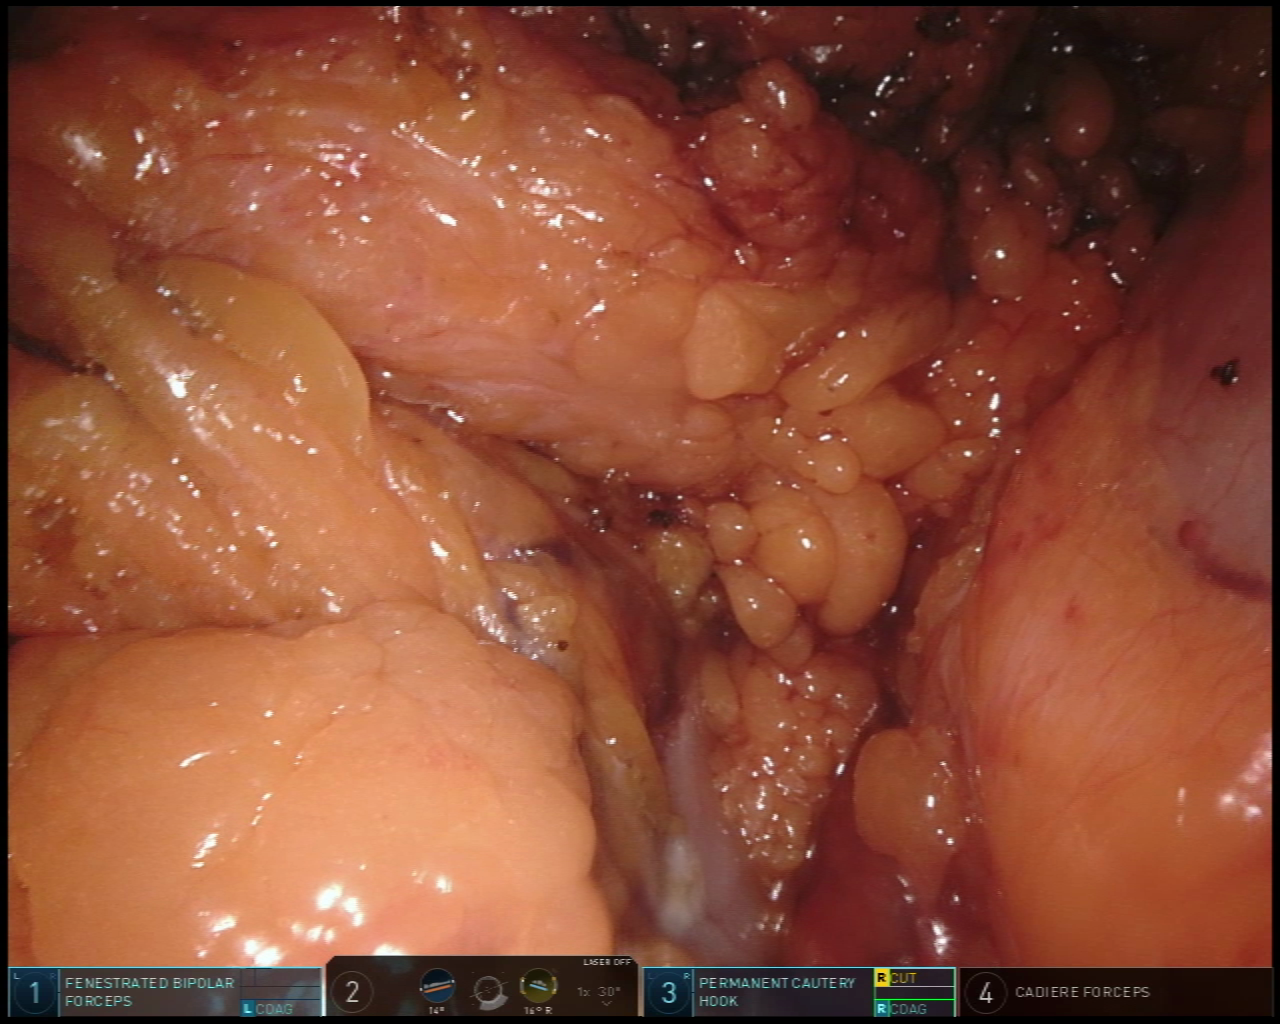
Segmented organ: stomach
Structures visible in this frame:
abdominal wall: no
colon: yes
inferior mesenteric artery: no
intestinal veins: no
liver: no
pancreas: no
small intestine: no
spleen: no
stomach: yes
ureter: no
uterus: no
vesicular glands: no